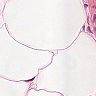
Metastatic tissue present: no